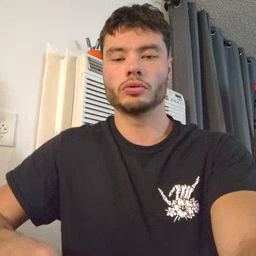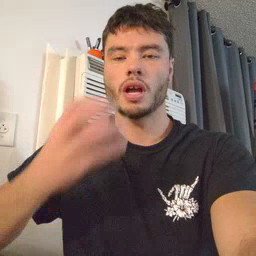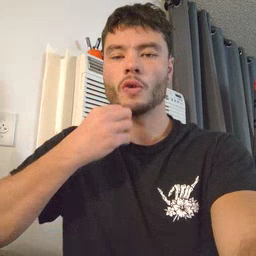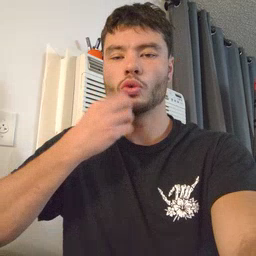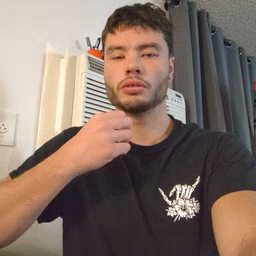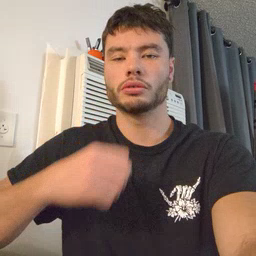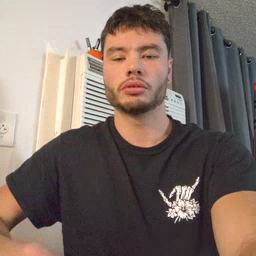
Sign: underwear